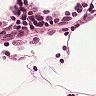
Metastatic tissue present: no